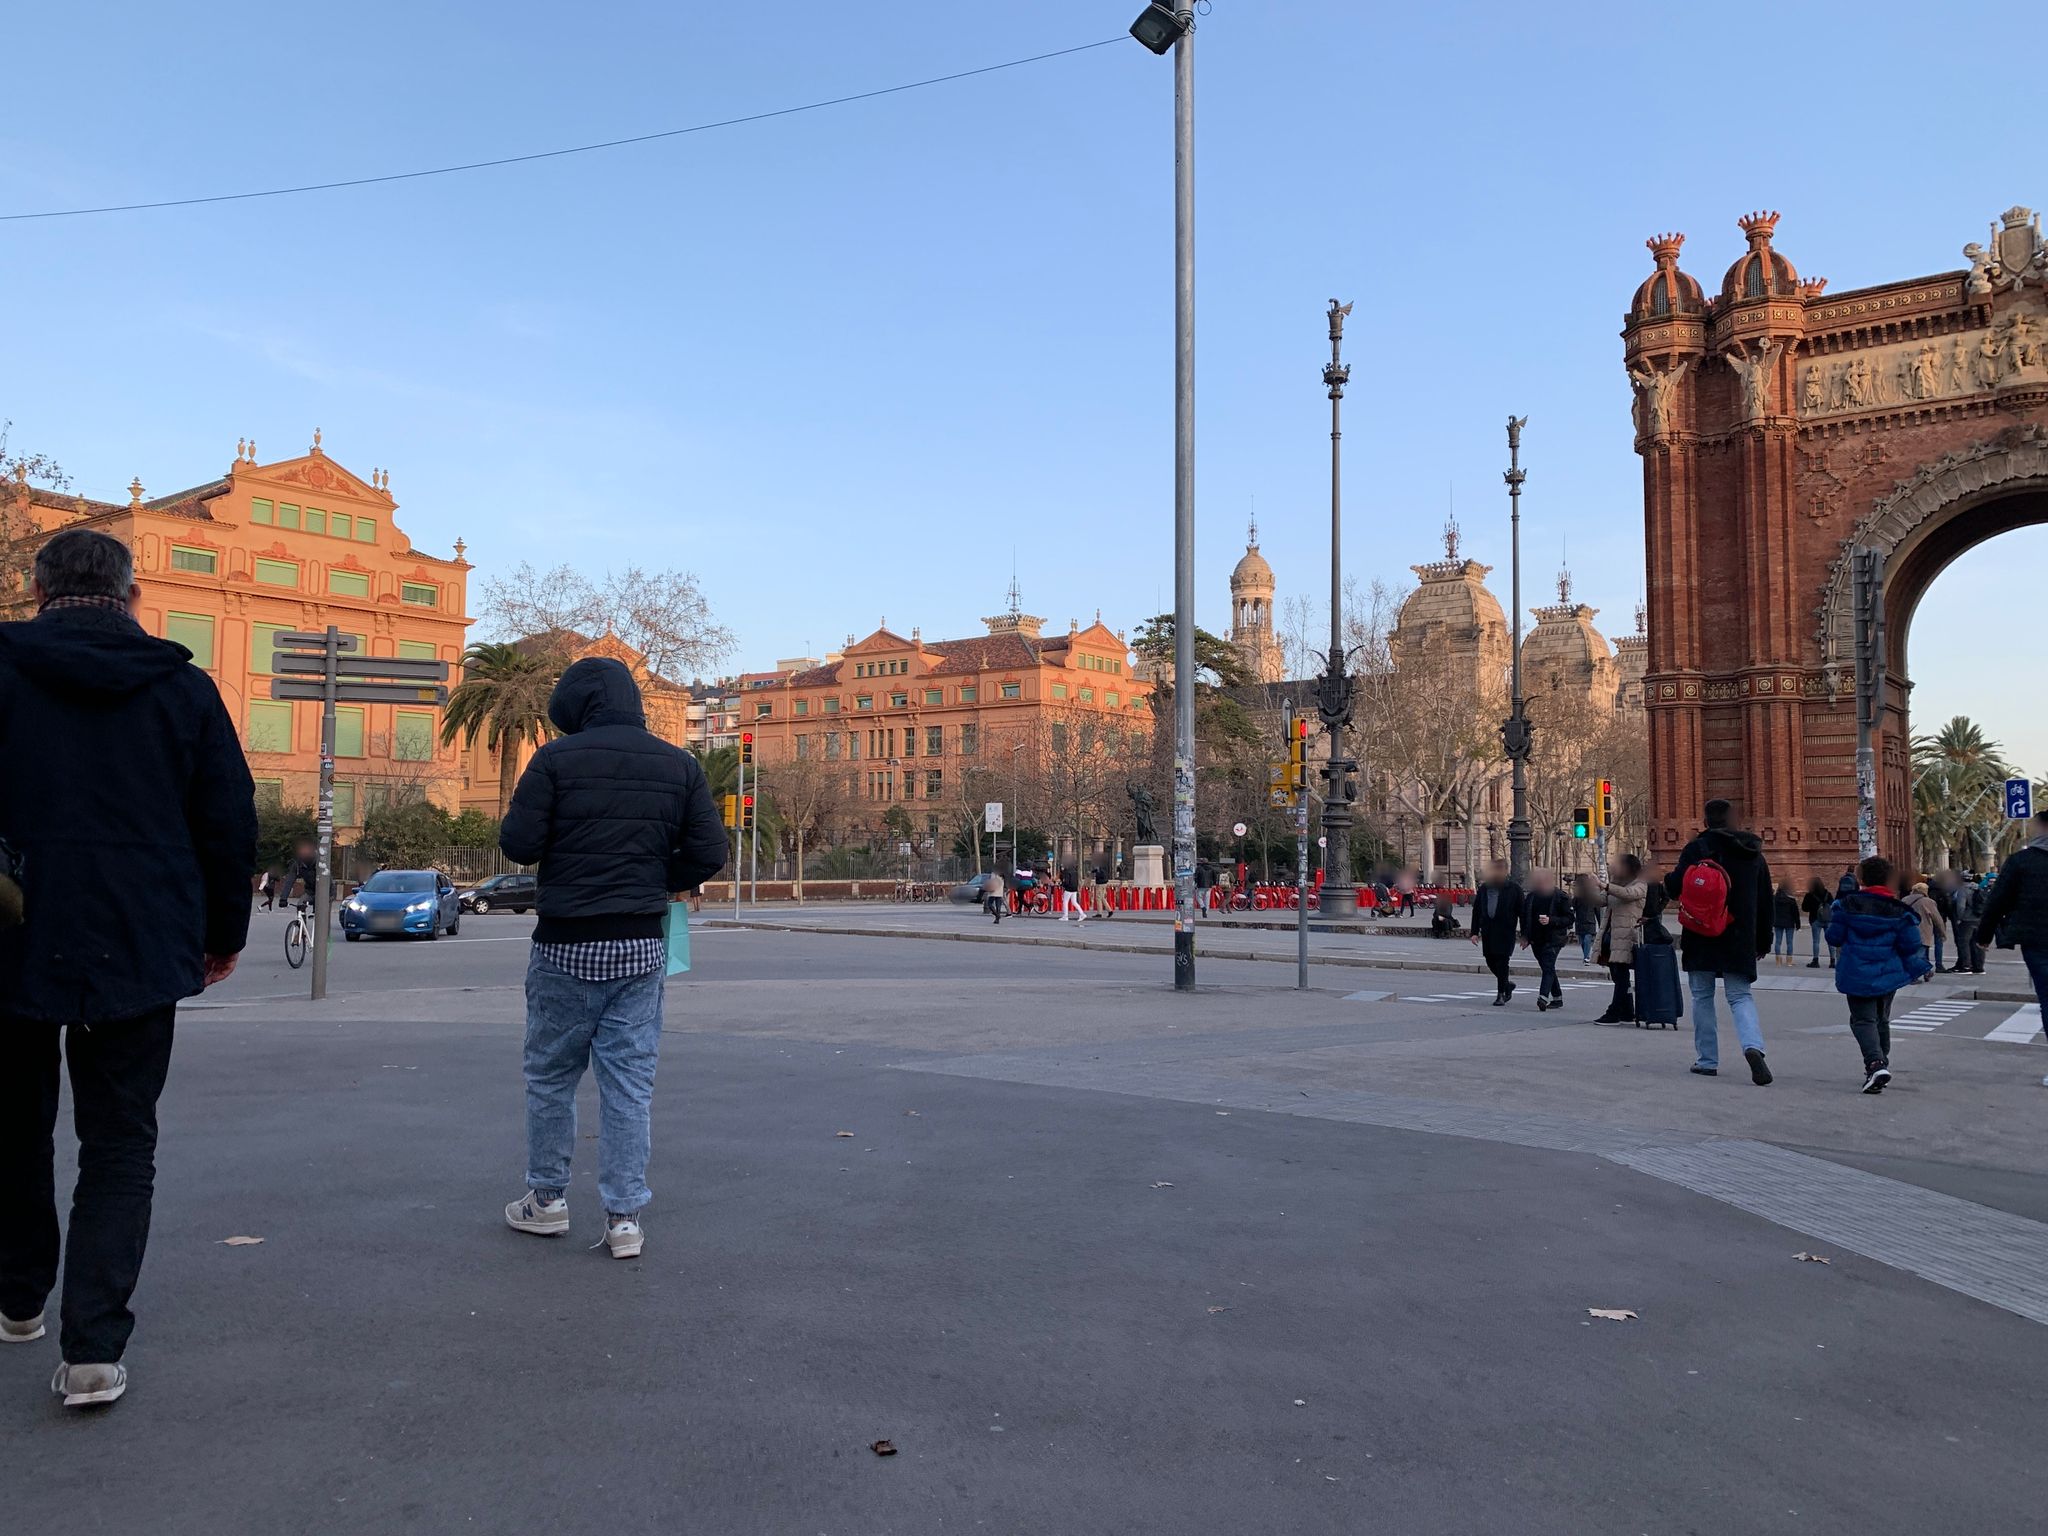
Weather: clear
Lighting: day
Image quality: good
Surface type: walking surface
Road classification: cycleway
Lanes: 2
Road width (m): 2
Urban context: urban centre
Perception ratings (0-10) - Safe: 3.68, Lively: 5.96, Beautiful: 0.79, Boring: 6.86, Depressing: 4.05, Wealthy: 8.17